Field crop: maize
Growth stage: 2
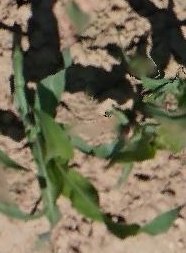
Species: maize